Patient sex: M
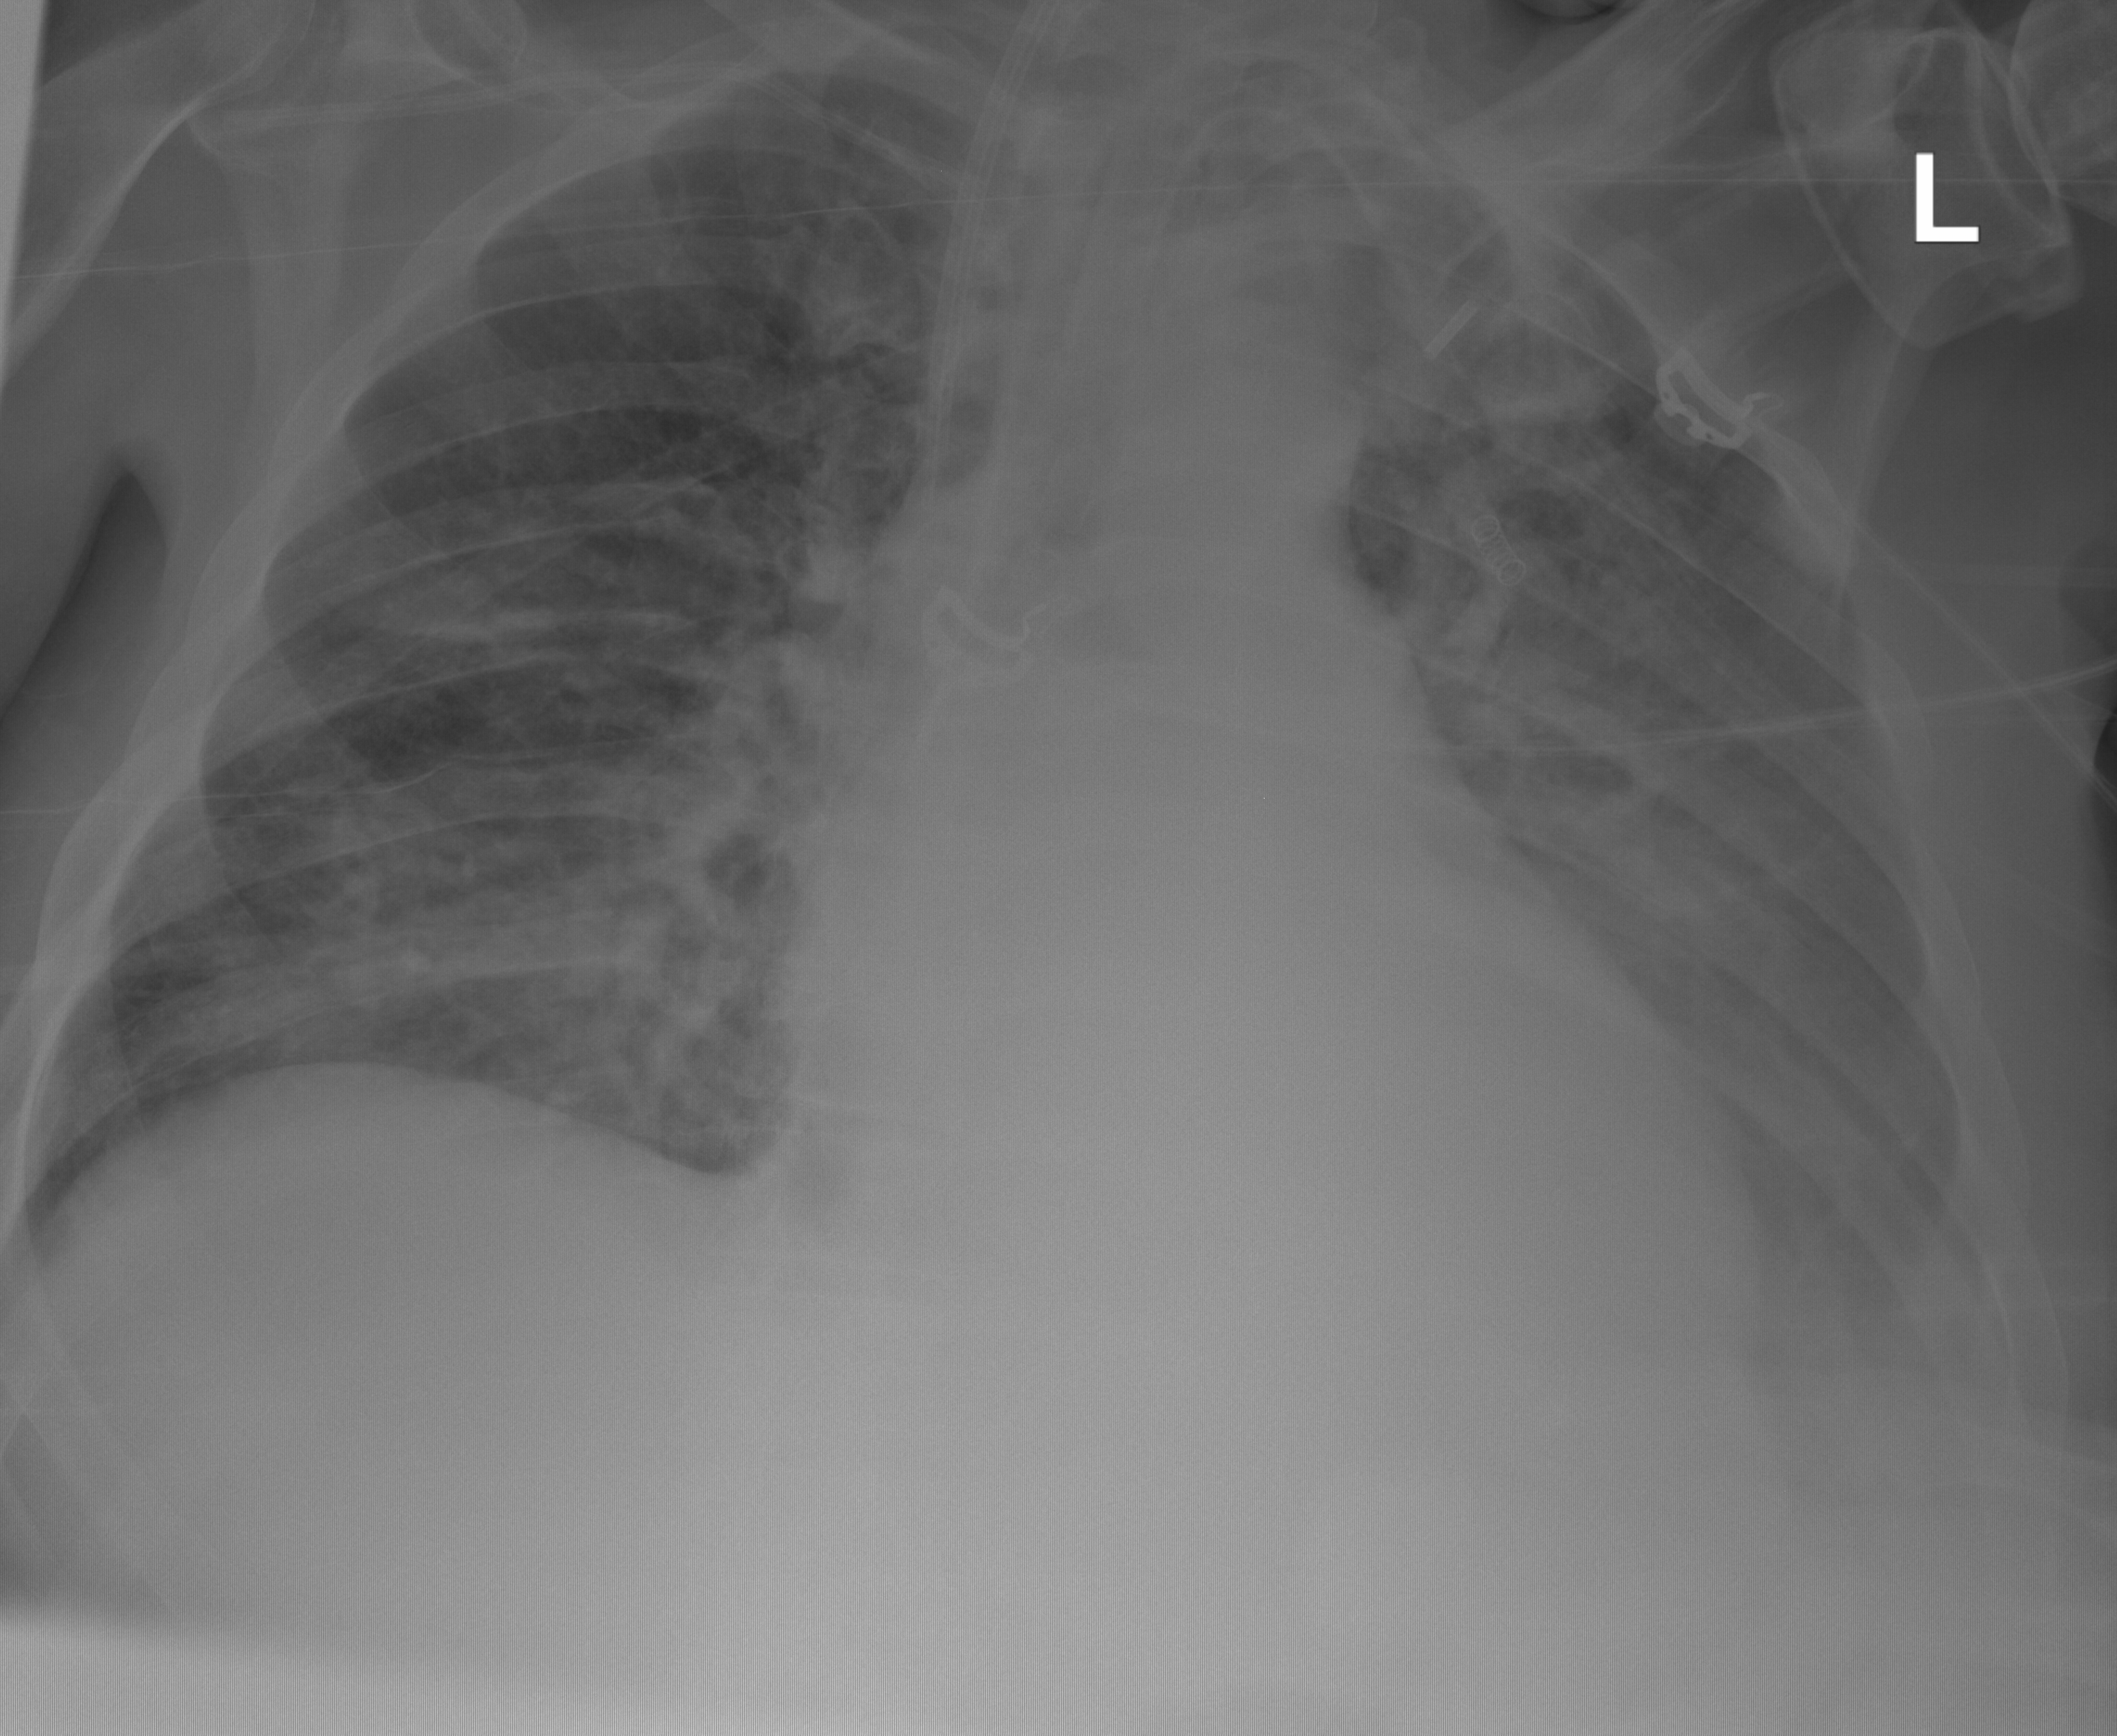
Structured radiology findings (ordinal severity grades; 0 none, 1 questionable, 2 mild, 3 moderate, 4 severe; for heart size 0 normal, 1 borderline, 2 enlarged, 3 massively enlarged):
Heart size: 2
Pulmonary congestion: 2
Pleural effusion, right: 1
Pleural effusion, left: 2
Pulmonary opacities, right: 2
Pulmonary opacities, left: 2
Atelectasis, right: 2
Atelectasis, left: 1